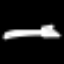
Label: fork